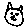
Label: cat